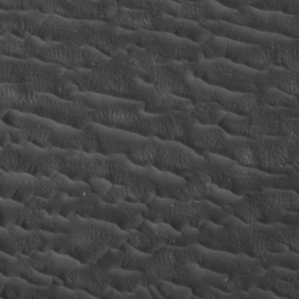
Label: non_frost